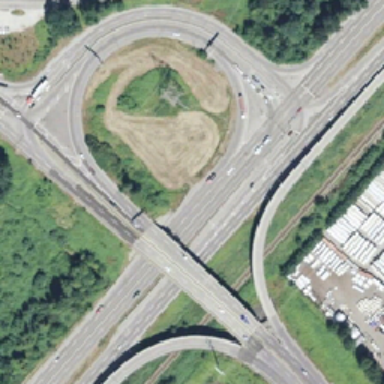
A large number of trees were planted on both sides of the road .